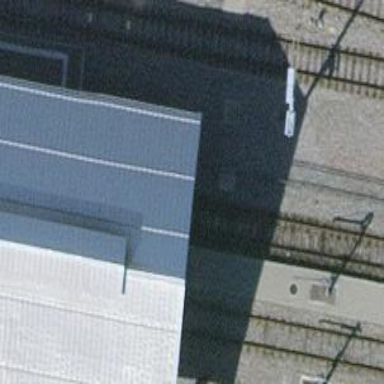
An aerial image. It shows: Preserved railway siding with building passage tunnel.